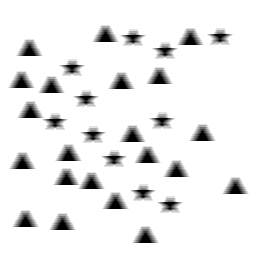
Squares: 0
Triangles: 21
Stars: 11
Total shapes: 32